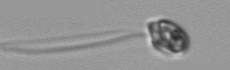
Label: flagellate_morphotype1